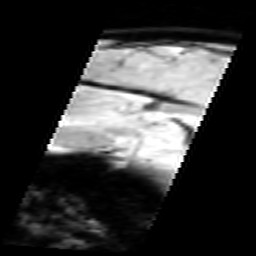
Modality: inplaneT2
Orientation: sagittal
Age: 24
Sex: female